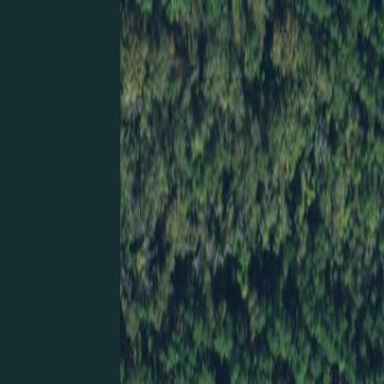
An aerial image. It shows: Mixed woodland with variety of leaf types and cycles.